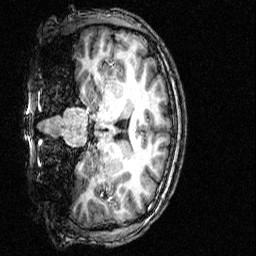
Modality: T1w
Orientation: coronal
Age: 26
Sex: male
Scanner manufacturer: siemens
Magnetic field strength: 3 T
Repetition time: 2.5 s
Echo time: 0.00393 s